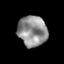
Tissue: prostate
Cell type: Epithelial cells
Senescence score: 0.2986
Nuclear area (px): 877
Mean DAPI intensity: 144.171